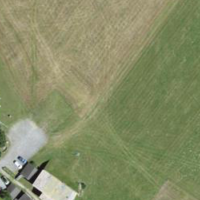
EUNIS habitat code: 26
Species observed at this site:
Accipiter nisus
Corvus corone
Oenanthe oenanthe
Gypaetus barbatus
Linaria cannabina
Troglodytes troglodytes
Anthus spinoletta
Lyrurus tetrix
Fringilla coelebs
Regulus ignicapilla
Turdus torquatus
Spinus spinus
Turdus merula
Phylloscopus collybita
Saxicola rubetra
Cuculus canorus
Aquila chrysaetos
Phoenicurus ochruros
Nucifraga caryocatactes
Cinclus cinclus
Falco tinnunculus
Pyrrhocorax graculus
Motacilla alba
Periparus ater